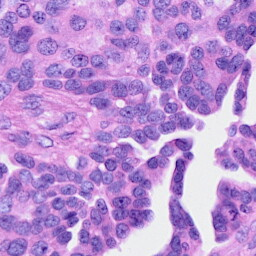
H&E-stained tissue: Ovarian